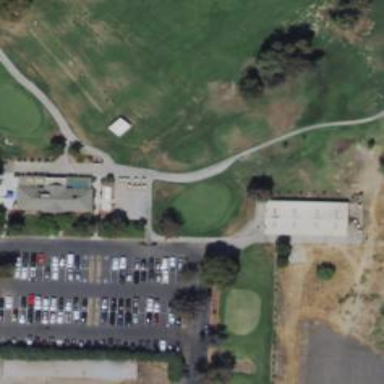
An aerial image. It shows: Crossing on walking path in golf course.